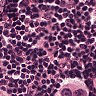
Metastatic tissue present: yes